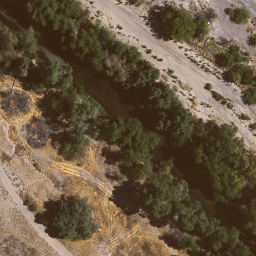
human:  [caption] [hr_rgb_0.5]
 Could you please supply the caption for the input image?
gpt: It is a river with some plants on both banks of the river .

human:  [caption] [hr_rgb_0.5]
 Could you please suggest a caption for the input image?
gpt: A river go through a desolate land only with plants on the banks .

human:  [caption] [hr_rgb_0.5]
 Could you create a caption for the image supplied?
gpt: A river go through a desolate land only with plants on the banks of the river .

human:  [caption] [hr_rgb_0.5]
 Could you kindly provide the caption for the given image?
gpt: Green plants flourish only on the banks of the river .

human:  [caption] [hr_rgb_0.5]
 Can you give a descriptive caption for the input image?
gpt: A river go through a desolate land .